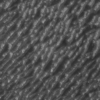
Label: not_dusty